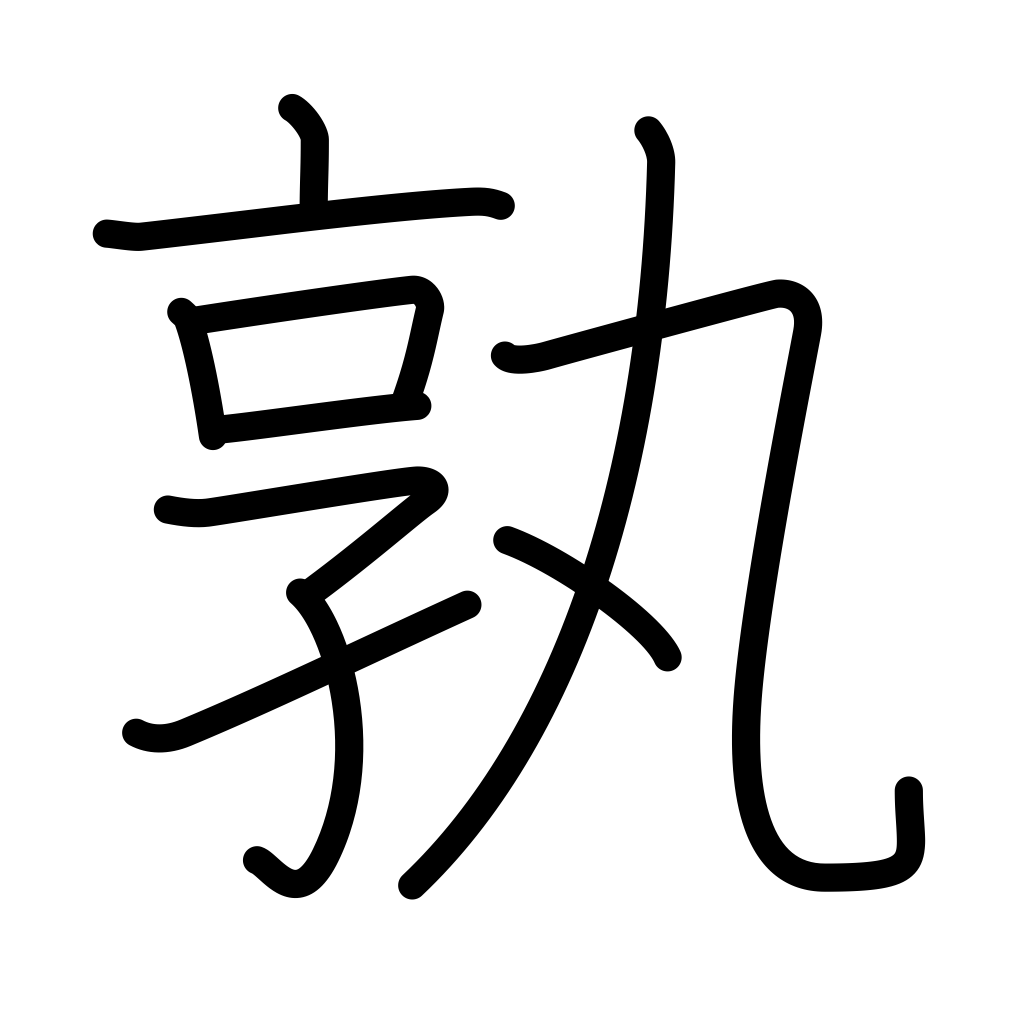
Meaning: which, how, who